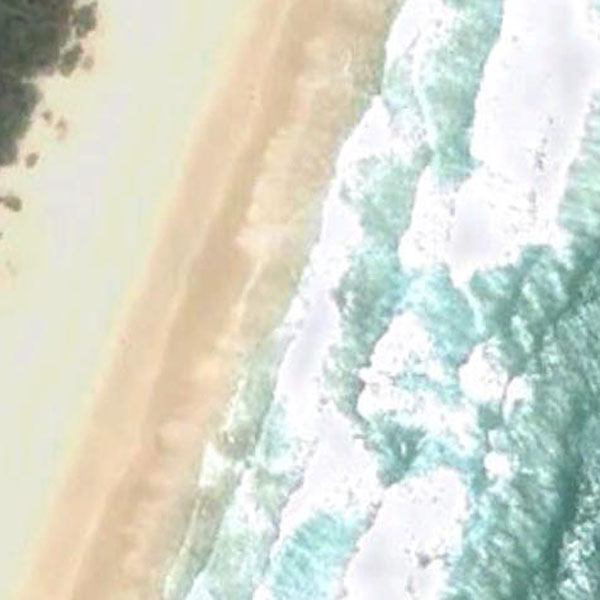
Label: Beach